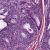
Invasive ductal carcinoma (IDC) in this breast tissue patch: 1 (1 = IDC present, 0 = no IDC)